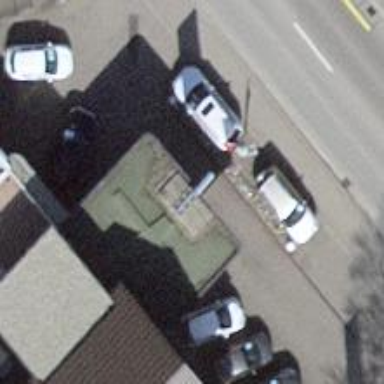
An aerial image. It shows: Fuel station.